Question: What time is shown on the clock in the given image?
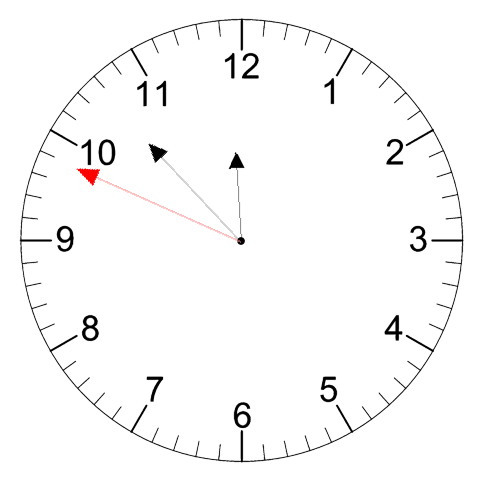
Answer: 11:52:49